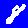
Digit: 8